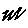
Label: zigzag